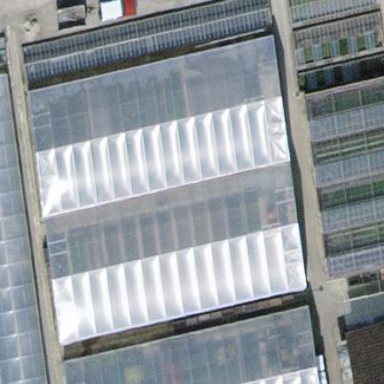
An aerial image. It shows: Greenhouse.